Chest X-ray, AP view. Patient: 37 years old, sex F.
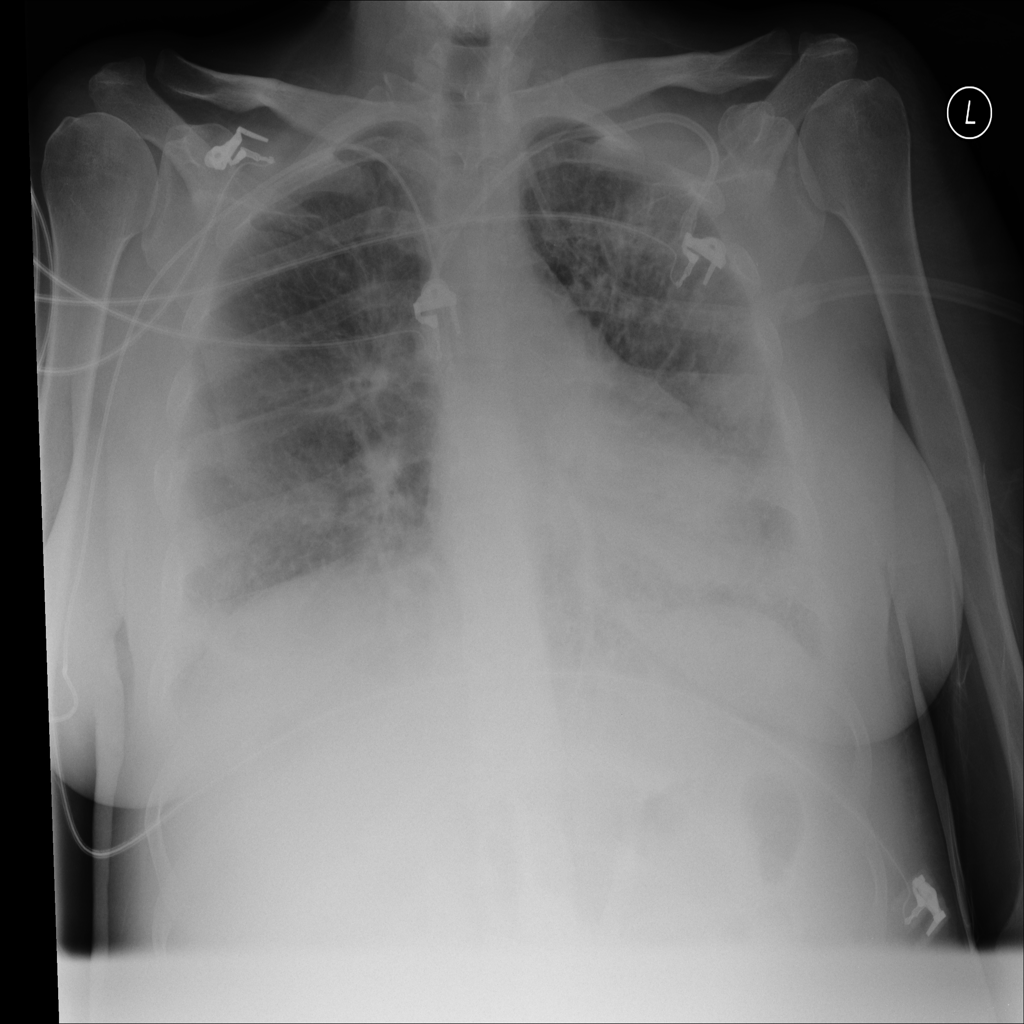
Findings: Infiltration